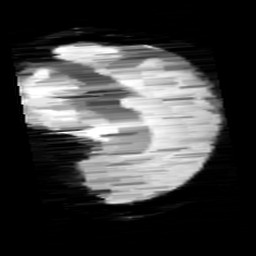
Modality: minIP
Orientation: sagittal
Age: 9
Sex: female
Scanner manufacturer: siemens
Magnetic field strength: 3 T
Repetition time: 0.027 s
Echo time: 0.02 s